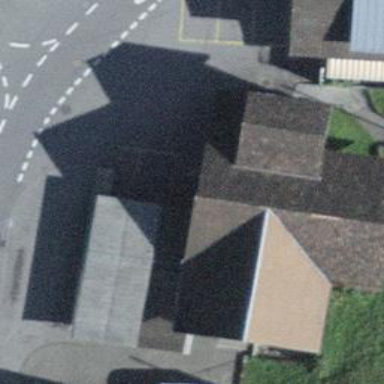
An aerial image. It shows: Post box is visible.